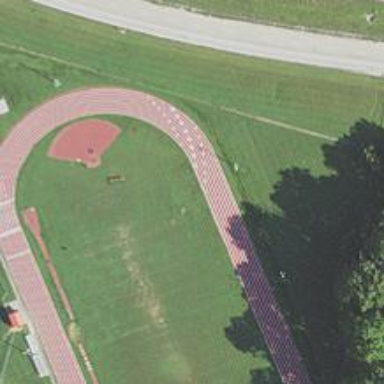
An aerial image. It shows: Track in leisure land.